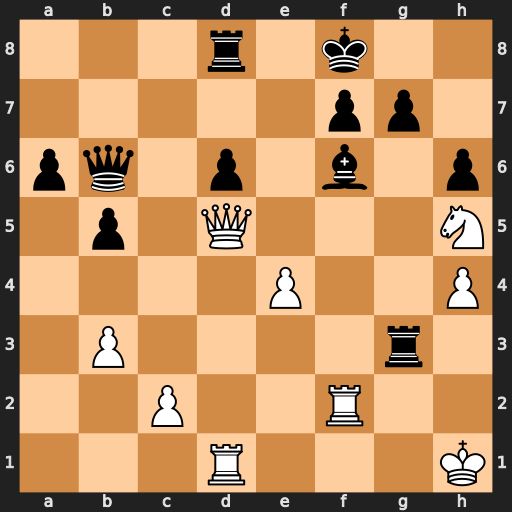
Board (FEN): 3r1k2/5pp1/pq1p1b1p/1p1Q3N/4P2P/1P4r1/2P2R2/3R3K
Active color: w
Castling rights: -
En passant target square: -
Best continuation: Rxf6 gxf6 Nxg3